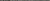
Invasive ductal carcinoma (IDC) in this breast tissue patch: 0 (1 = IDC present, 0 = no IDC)